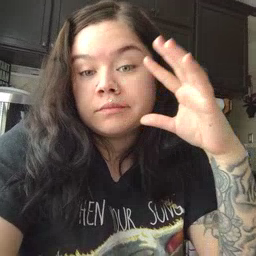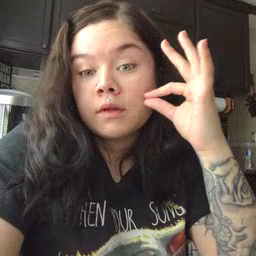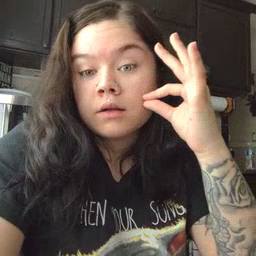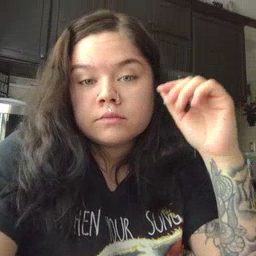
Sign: cat